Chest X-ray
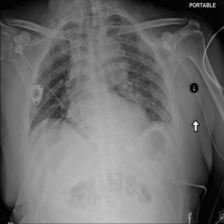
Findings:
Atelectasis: negative
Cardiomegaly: negative
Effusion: negative
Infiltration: negative
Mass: negative
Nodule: negative
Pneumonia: negative
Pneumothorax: negative
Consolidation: negative
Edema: negative
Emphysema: negative
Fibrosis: negative
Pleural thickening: negative
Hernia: negative